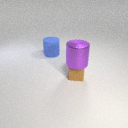
small brown rubber cube to the right of large blue rubber cylinder